Question: Trying to read string from 'Org.BouncyCastle.Asn1.Crmf.AttributeTypeAndValue'.
The string value read from the 'AttributeTypeAndValue' contains the junk value in the beginning.
My code:
'''
//create type value
string id = "1.2";
string value = "hello";
var derValue = new DerPrintableString(value);
var typeValue = new Org.BouncyCastle.Asn1.Crmf.AttributeTypeAndValue(id, derValue);
//read type value
var decodedValue = new DerPrintableString(typeValue.Value.GetDerEncoded());
Console.WriteLine("Original: {0}, Decoded: {1}",
derValue.GetString(), decodedValue.GetString());
'''
The output for above code is,

Please help me extract the original string value from AttributeTypeAndValue without junk characters.
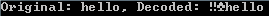
Answer: Found the solution. The problem is with,
'''
var decodedValue = new DerPrintableString(typeValue.Value.GetDerEncoded());
'''
Changing it to the following helped me extract the string without junk value,
'''
var decodedValue = DerPrintableString.GetInstance(typeValue.Value);
'''